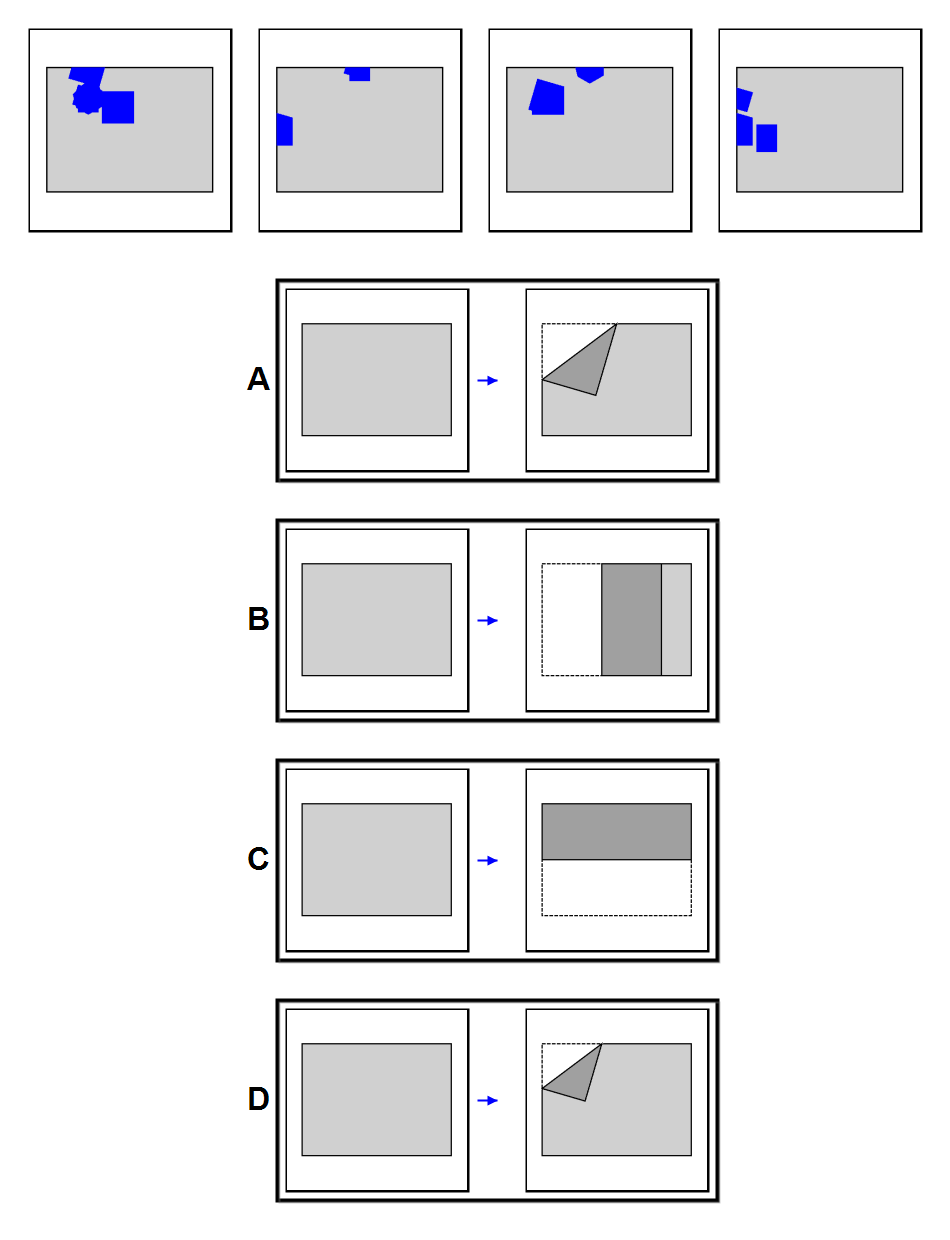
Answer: A